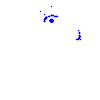
Particle: pion